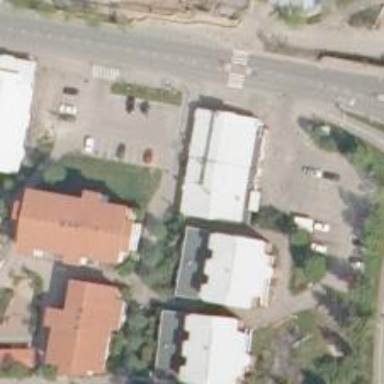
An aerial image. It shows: Veterinary facility.